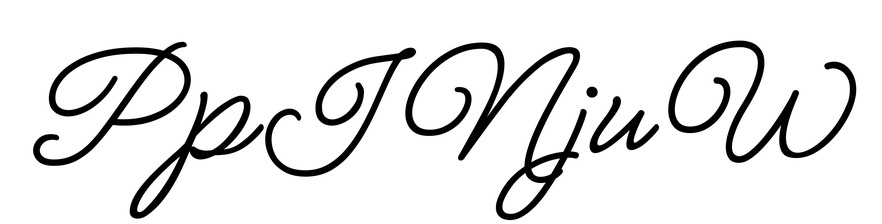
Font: MeowScript-Regular